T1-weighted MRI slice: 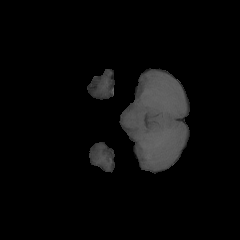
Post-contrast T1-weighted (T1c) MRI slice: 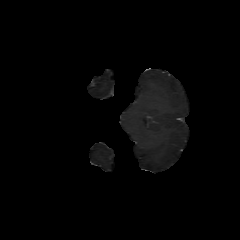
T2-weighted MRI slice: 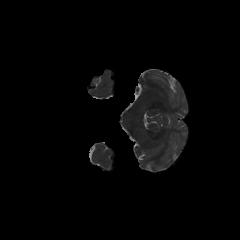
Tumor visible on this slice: no